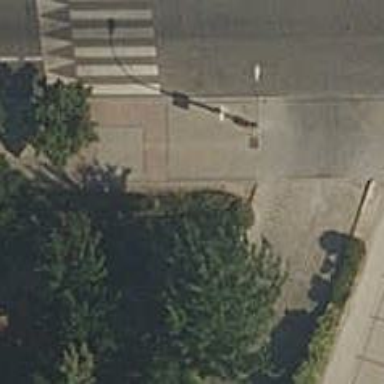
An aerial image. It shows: Sidewalk along the footway.